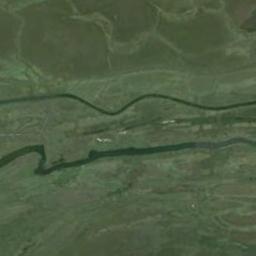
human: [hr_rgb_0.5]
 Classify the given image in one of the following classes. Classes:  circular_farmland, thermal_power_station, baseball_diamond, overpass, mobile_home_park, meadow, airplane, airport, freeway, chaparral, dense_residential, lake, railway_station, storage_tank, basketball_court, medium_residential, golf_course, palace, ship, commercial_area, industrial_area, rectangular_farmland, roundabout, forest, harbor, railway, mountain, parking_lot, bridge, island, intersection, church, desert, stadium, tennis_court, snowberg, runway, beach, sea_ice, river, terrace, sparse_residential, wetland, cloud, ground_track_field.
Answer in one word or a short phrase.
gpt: river